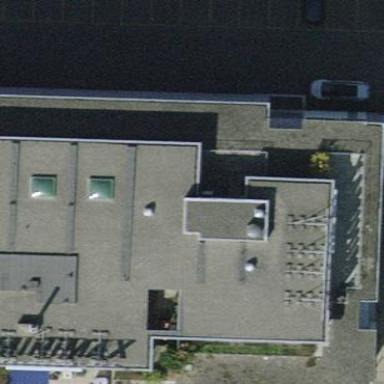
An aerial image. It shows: Building with flat roof.